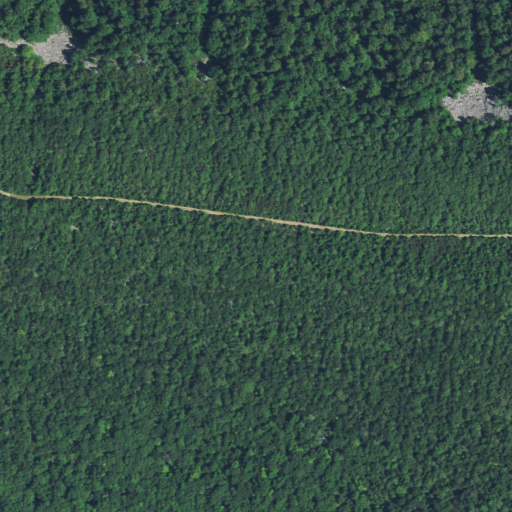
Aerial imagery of mountain in Oklahoma named Kiamichi Mountain containing deciduous forest, open development, and mixed forest